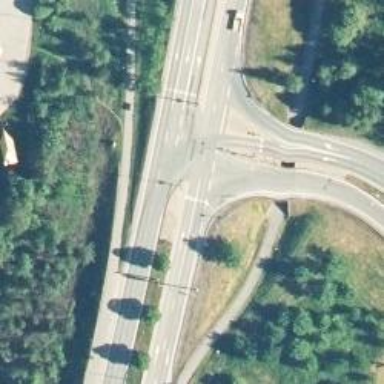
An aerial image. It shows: Primary road with asphalt surface.